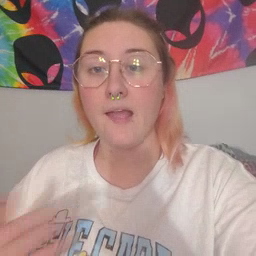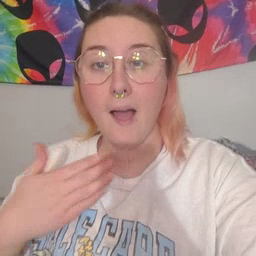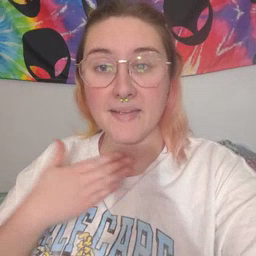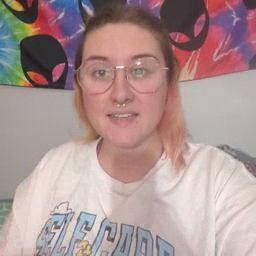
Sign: happy